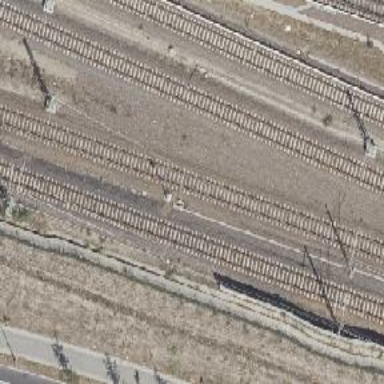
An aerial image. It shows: Railway track with contact lines for electrification.